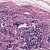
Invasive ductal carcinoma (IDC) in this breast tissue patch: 1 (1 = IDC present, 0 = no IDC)